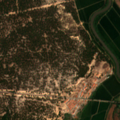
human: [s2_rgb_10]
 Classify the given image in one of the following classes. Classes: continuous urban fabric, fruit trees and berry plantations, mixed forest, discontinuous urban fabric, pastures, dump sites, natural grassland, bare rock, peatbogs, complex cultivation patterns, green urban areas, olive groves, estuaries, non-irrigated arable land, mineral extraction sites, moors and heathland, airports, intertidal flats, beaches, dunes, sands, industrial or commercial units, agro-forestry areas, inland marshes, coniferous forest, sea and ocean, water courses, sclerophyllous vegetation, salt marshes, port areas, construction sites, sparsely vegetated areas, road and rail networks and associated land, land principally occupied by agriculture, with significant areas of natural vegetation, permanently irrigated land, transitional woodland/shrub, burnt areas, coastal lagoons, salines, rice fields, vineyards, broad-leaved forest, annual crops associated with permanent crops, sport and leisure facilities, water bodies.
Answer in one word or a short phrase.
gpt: rice fields, agro-forestry areas, coniferous forest, mixed forest, transitional woodland/shrub